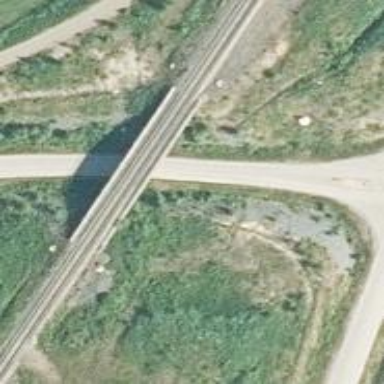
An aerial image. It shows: Bridge with continuous railway tracks that are electrified through contact line.